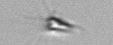
Label: Calciopappus